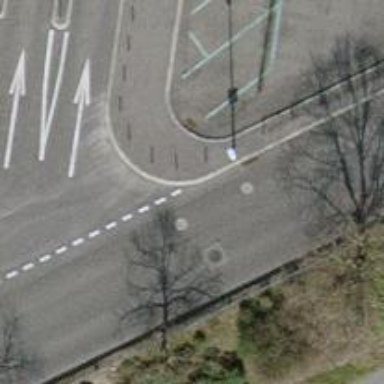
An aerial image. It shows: Pole supporting street lamp.